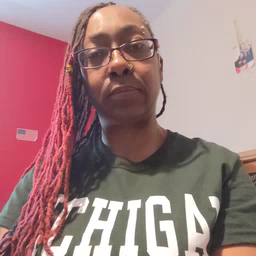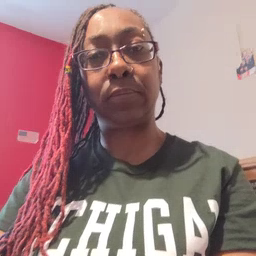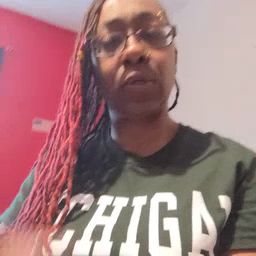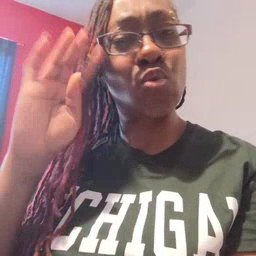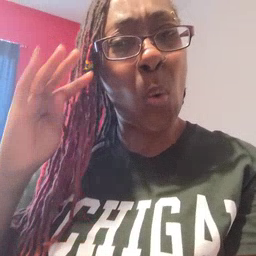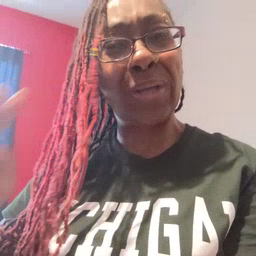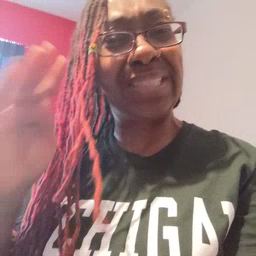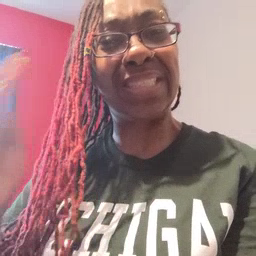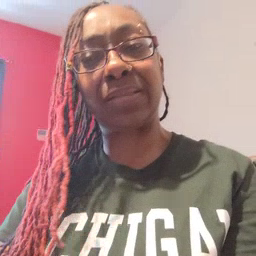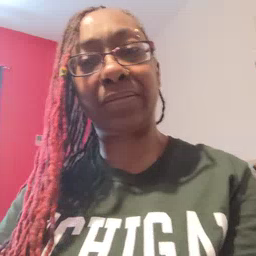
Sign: noisy